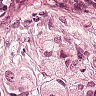
Metastatic tissue present: yes